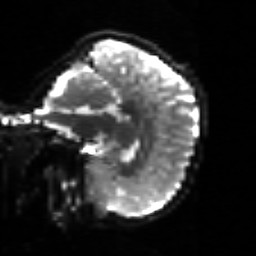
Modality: sbref
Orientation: sagittal
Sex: male
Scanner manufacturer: siemens
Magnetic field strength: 3 T
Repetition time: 5 s
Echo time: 0.071 s